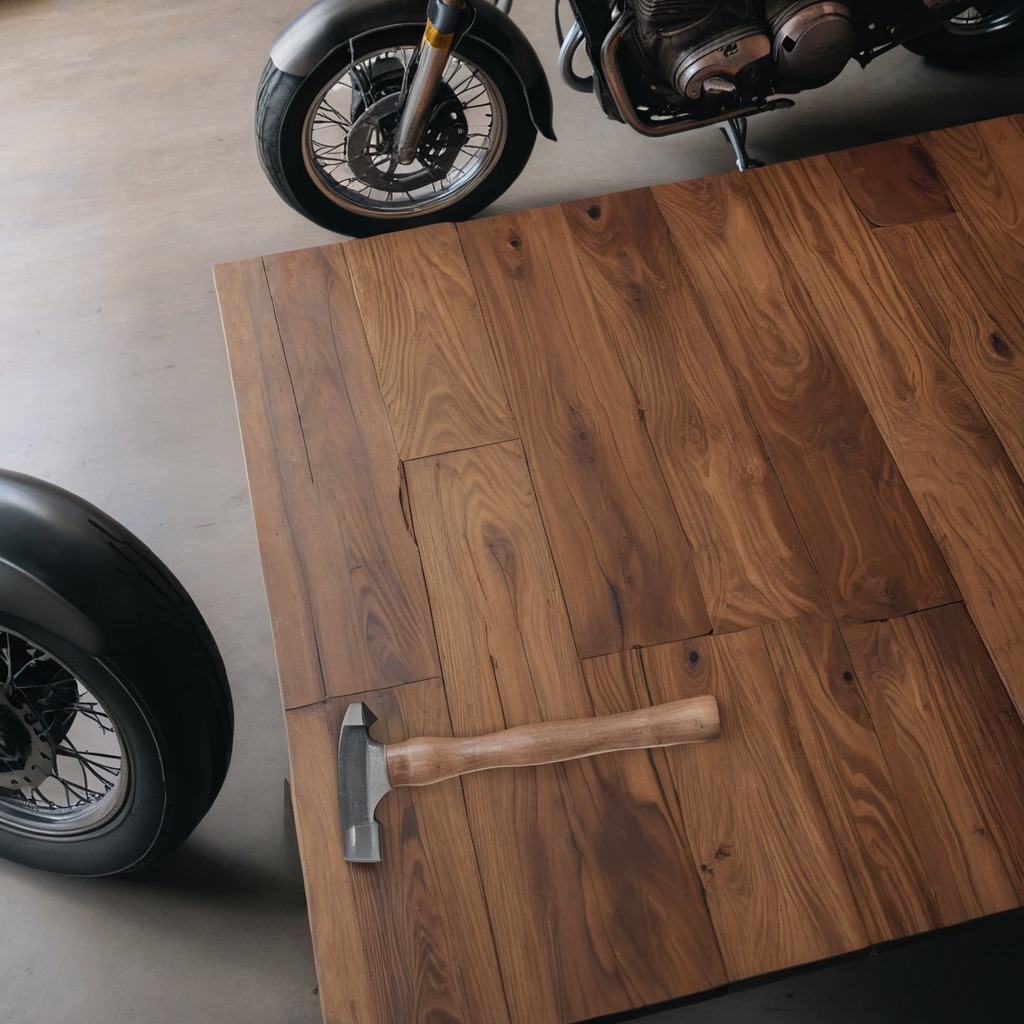
A hammer is lying on the wooden table in the garage.